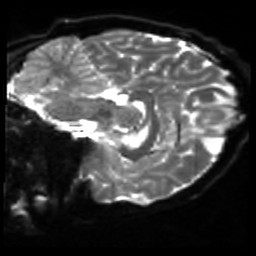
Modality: sbref
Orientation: sagittal
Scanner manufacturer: siemens
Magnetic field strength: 3 T
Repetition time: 4 s
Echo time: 0.0594 s